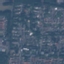
Land use / land cover class: Residential